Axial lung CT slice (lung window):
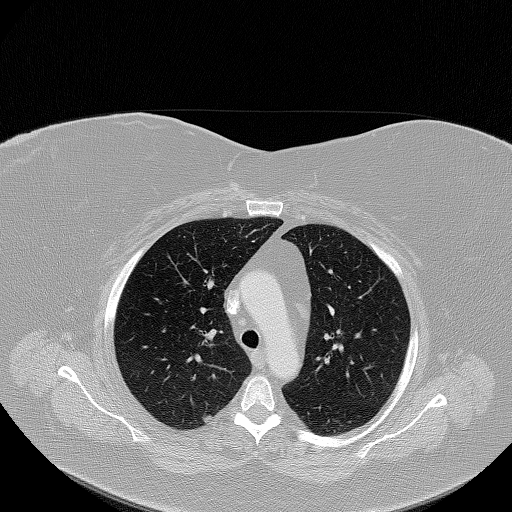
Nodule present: yes
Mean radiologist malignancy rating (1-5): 2.5